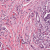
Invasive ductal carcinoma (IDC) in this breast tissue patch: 1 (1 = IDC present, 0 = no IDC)